Interaction volume radius: 10 \u00c5
Interaction volume height: 35 \u00c5
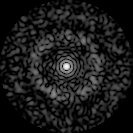
Disorder parameter: 0.8204